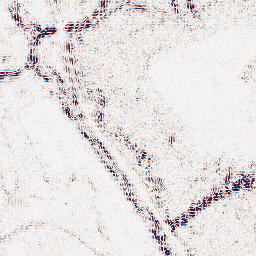
Category: wavelet
Decomposition family: wavelet_biorthogonal
Decomposition parameters: wavelet: bior4.4
level: 2
Upsampling method: bspline
Upsampling parameters: scale: 8
Upsampling scale: 8